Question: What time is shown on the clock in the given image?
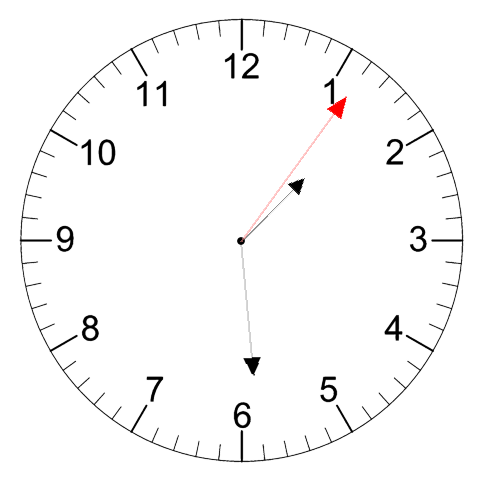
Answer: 01:29:06